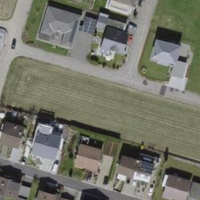
EUNIS habitat code: 55
Species observed at this site:
Impatiens parviflora